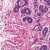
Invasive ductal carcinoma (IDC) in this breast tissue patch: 0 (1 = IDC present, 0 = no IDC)